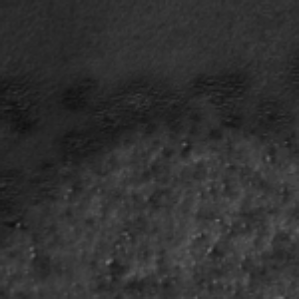
Label: frost